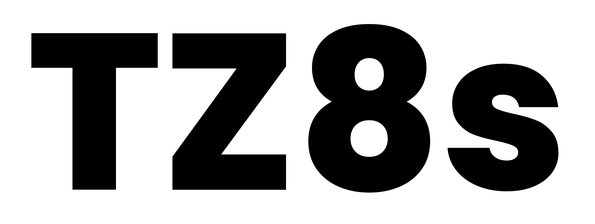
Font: Poppins-ExtraBold